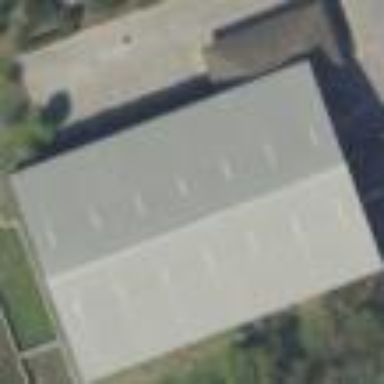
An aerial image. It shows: Industrial building.